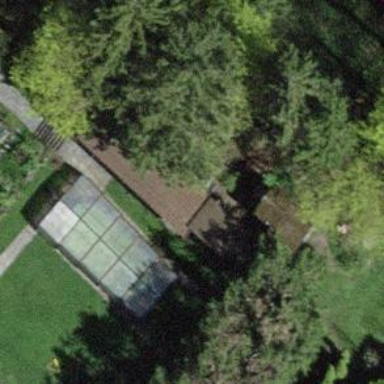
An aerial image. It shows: Shed.